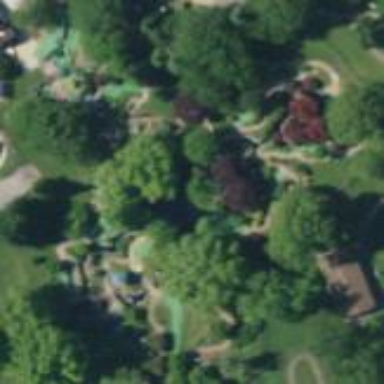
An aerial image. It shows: Miniature golf leisure land.